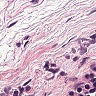
Metastatic tissue present: no